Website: home-depot
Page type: cart
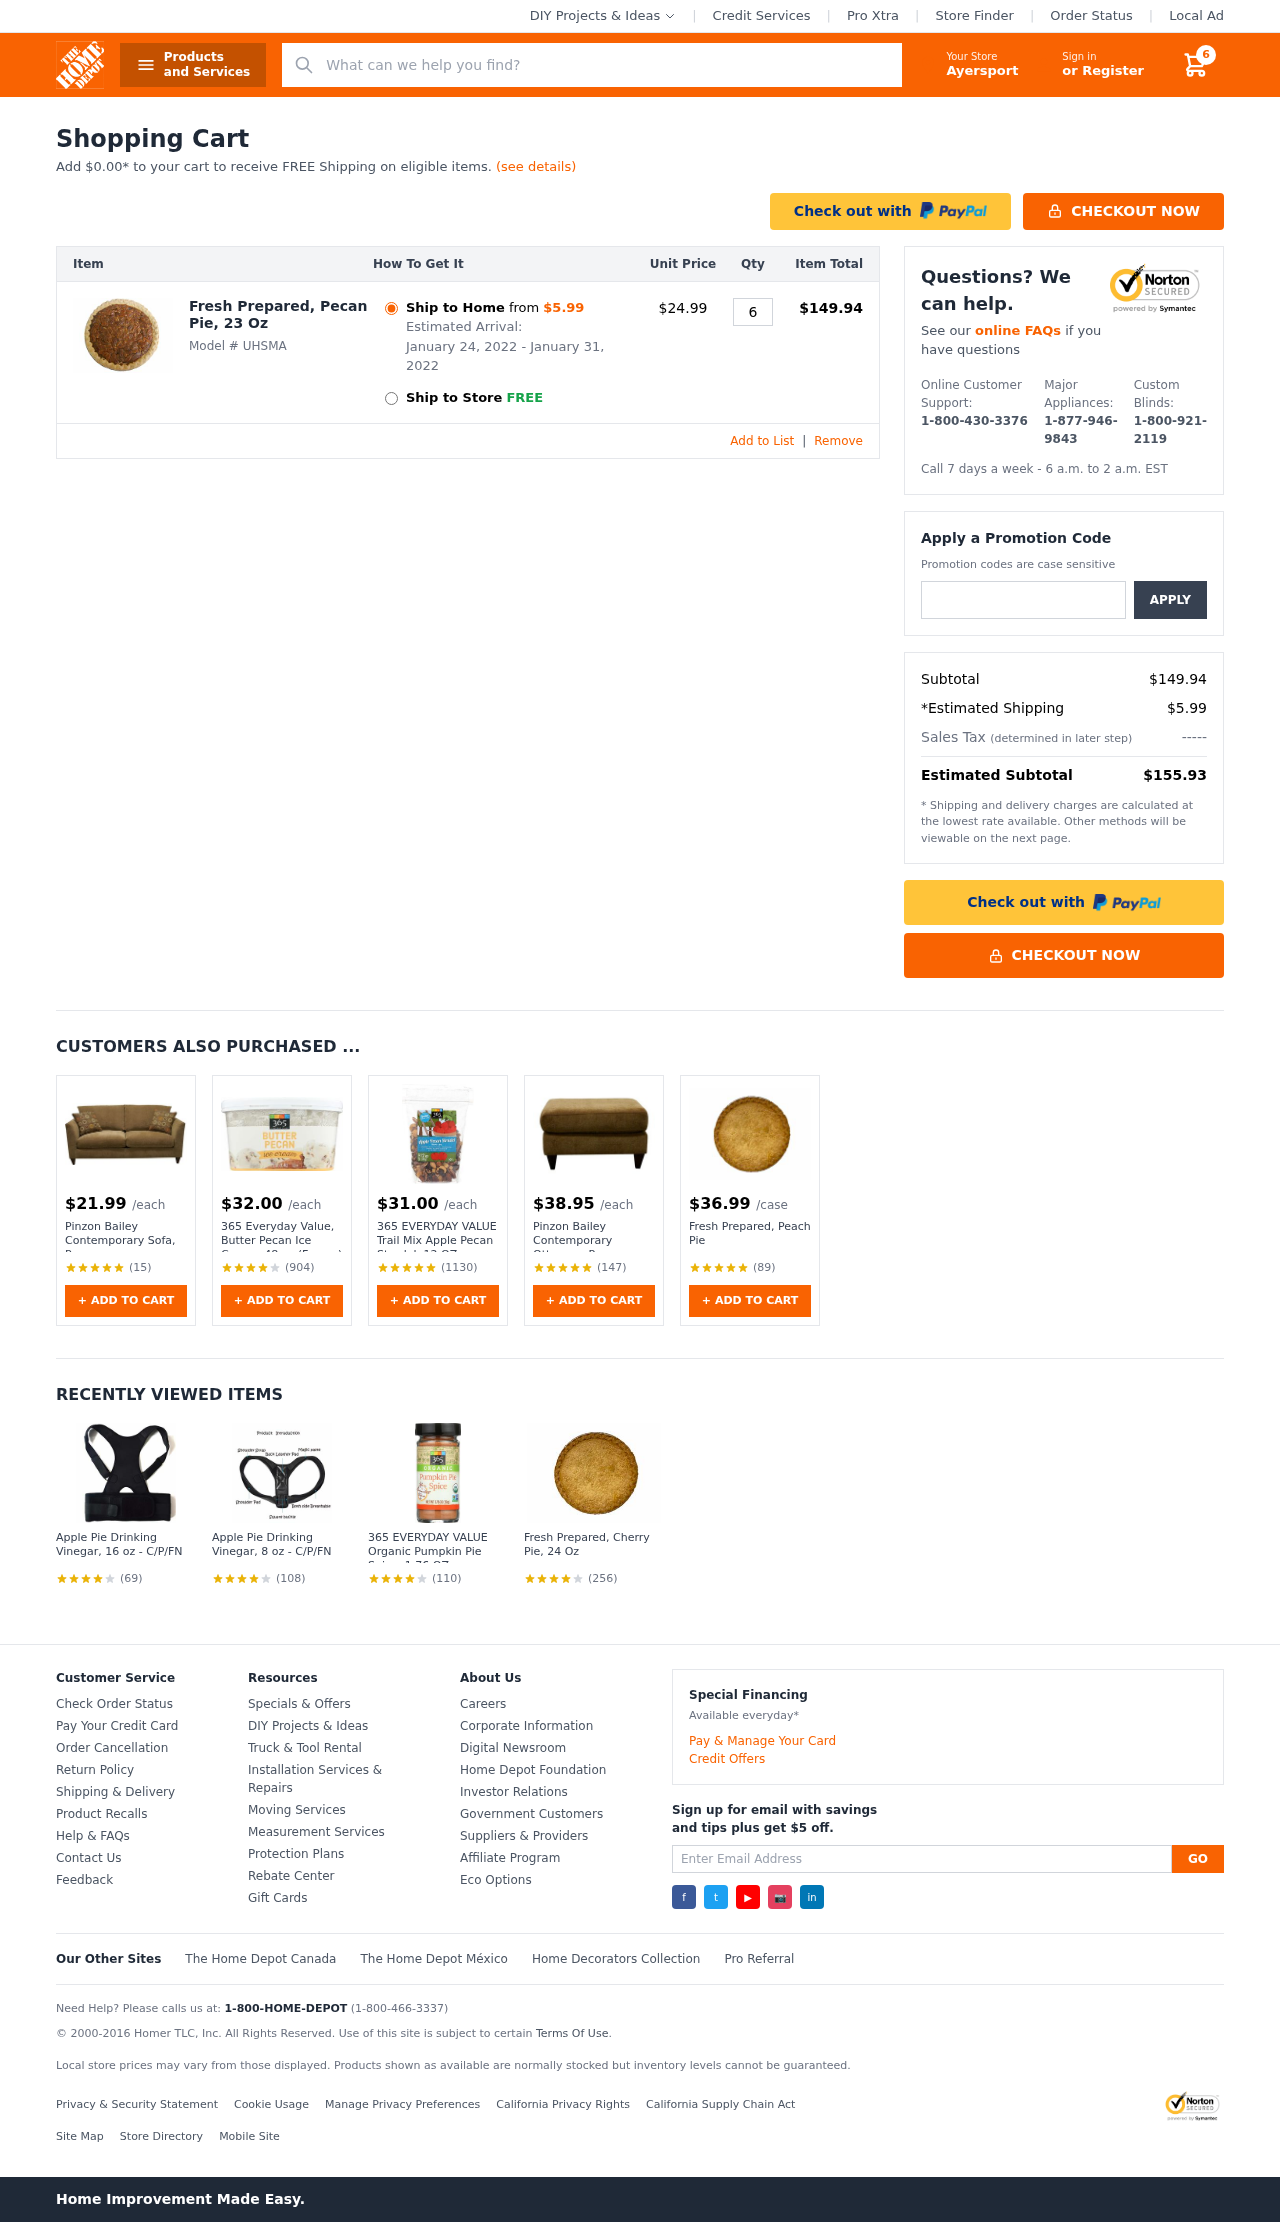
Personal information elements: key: PII_CITY
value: Ayersport
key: PII_PROMO_CODE
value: FIRST29
Product elements: key: PRODUCT1_NAME
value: Fresh Prepared, Pecan Pie, 23 Oz
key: PRODUCT1_PRICE
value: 24.99
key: PRODUCT1_QUANTITY
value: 6
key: PRODUCT2_PRICE
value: $21.99
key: PRODUCT2_NAME
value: Pinzon Bailey Contemporary Sofa, Pecan
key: PRODUCT2_NUM_RATINGS
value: (15)
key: PRODUCT3_PRICE
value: $32.00
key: PRODUCT3_NAME
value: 365 Everyday Value, Butter Pecan Ice Cream, 48 oz (Frozen)
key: PRODUCT3_NUM_RATINGS
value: (904)
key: PRODUCT4_PRICE
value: $31.00
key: PRODUCT4_NAME
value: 365 EVERYDAY VALUE Trail Mix Apple Pecan Strudel, 12 OZ
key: PRODUCT4_NUM_RATINGS
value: (1130)
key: PRODUCT5_PRICE
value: $38.95
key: PRODUCT5_NAME
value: Pinzon Bailey Contemporary Ottoman, Pecan
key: PRODUCT5_NUM_RATINGS
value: (147)
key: PRODUCT6_PRICE
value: $36.99
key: PRODUCT6_NAME
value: Fresh Prepared, Peach Pie
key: PRODUCT6_NUM_RATINGS
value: (89)
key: PRODUCT7_NAME
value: Apple Pie Drinking Vinegar, 16 oz - C/P/FN
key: PRODUCT7_NUM_RATINGS
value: (69)
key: PRODUCT8_NAME
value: Apple Pie Drinking Vinegar, 8 oz - C/P/FN
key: PRODUCT8_NUM_RATINGS
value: (108)
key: PRODUCT9_NAME
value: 365 EVERYDAY VALUE Organic Pumpkin Pie Spice, 1.76 OZ
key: PRODUCT9_NUM_RATINGS
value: (110)
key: PRODUCT10_NAME
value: Fresh Prepared, Cherry Pie, 24 Oz
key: PRODUCT10_NUM_RATINGS
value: (256)
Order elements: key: ORDER_NUM_ITEMS
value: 6
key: AMOUNT_TO_FREE_SHIPPING
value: $0.00
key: ORDER_SHIPPING_DATE
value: January 24, 2022
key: ORDER_DELIVERY_DATE
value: January 31, 2022
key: ORDER_ITEM_TOTAL
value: $149.94
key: ORDER_SUBTOTAL
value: $149.94
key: ORDER_SHIPPING_COST
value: $5.99
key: ORDER_TOTAL
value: $155.93
Search elements: key: HEADER_SEARCH
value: What can we help you find?